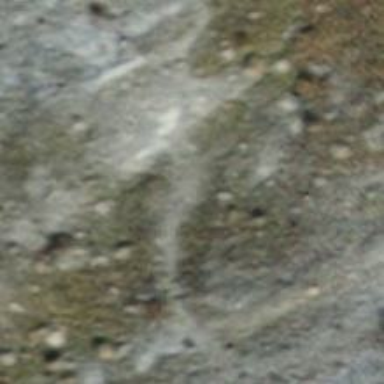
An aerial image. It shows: Path.